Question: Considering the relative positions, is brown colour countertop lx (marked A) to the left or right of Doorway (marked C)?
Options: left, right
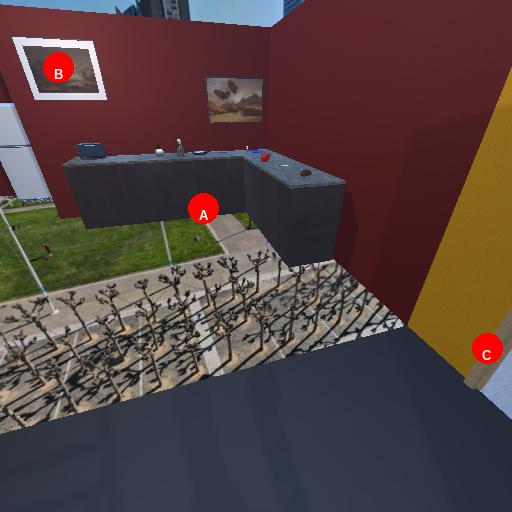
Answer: left